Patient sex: F
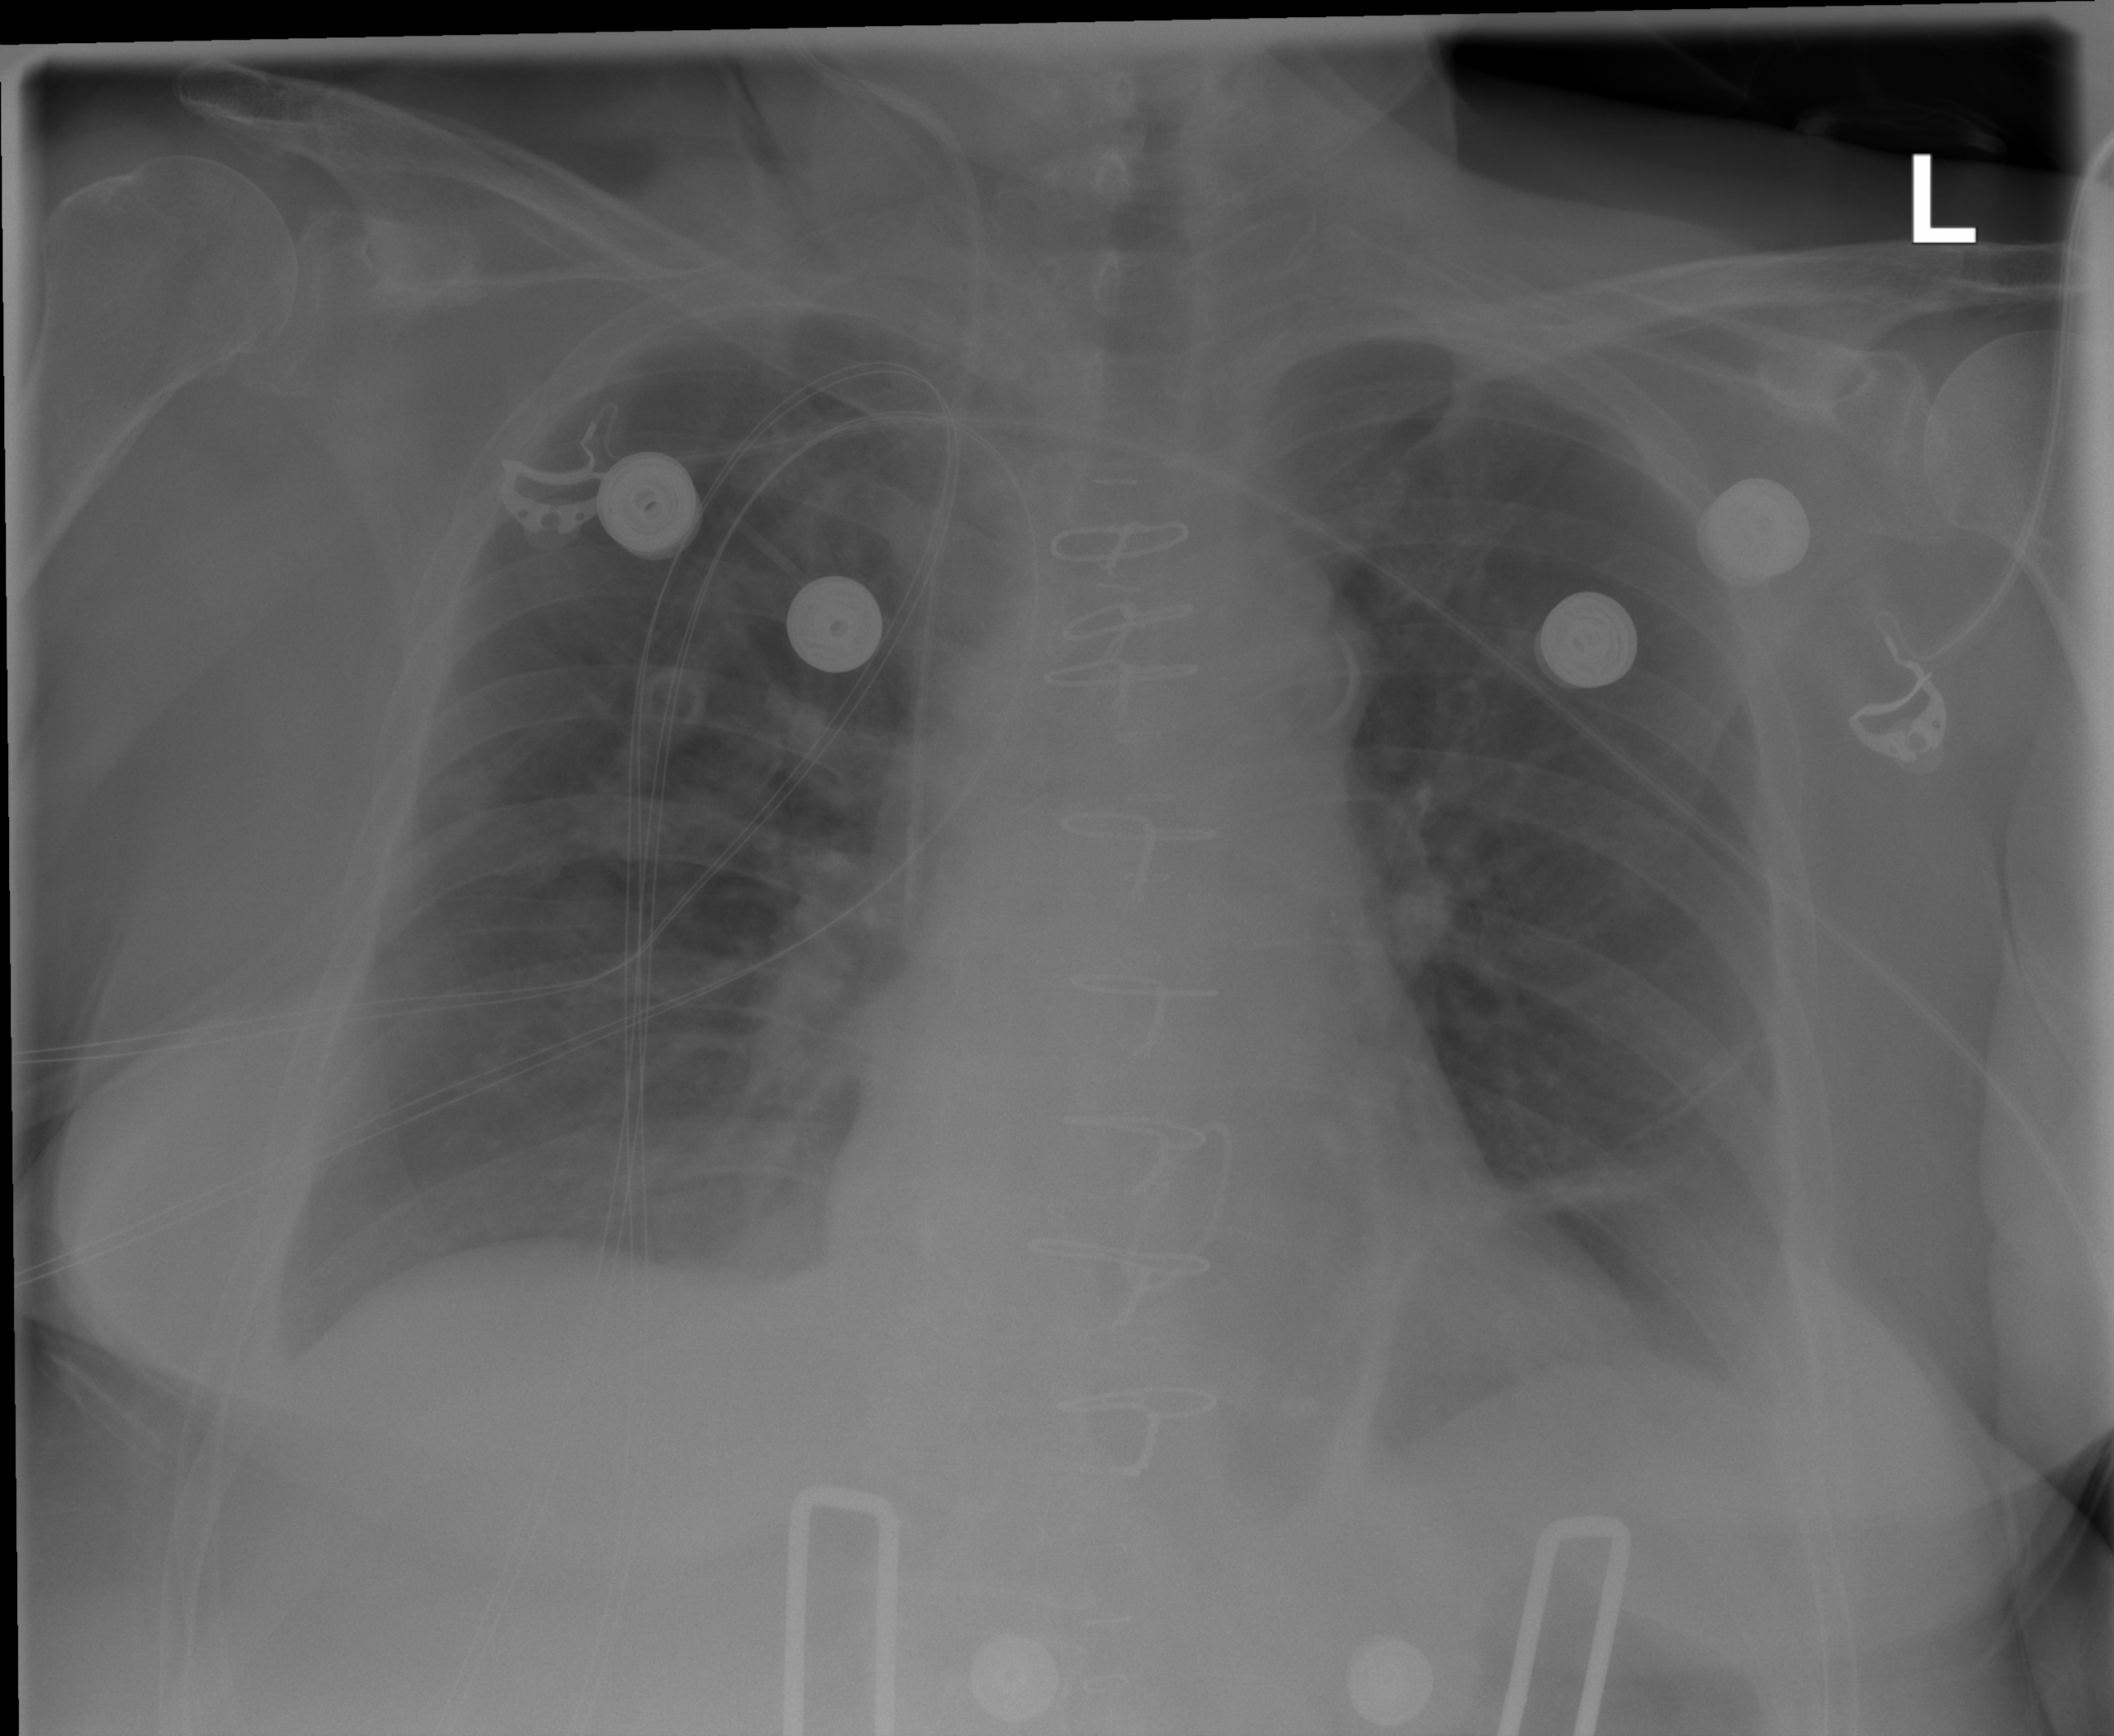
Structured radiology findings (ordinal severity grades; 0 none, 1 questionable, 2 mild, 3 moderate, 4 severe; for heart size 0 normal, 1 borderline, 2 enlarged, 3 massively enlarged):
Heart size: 0
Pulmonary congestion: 0
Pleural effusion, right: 0
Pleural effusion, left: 0
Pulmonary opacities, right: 0
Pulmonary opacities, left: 0
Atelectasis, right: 0
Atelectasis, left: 2